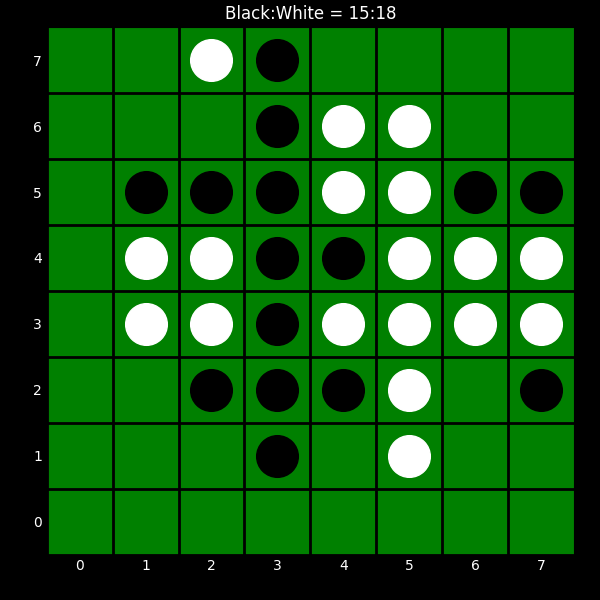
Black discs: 15
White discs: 18